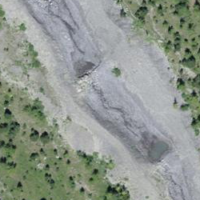
EUNIS habitat code: 23
Species observed at this site:
Amelanchier ovalis